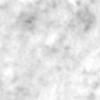
Label: no_change